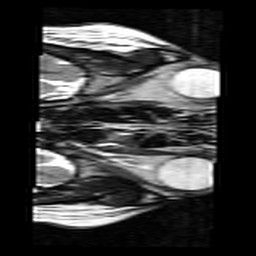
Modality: T2w
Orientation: axial
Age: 35
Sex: female
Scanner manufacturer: siemens
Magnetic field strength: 3 T
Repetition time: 9 s
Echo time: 0.085 s